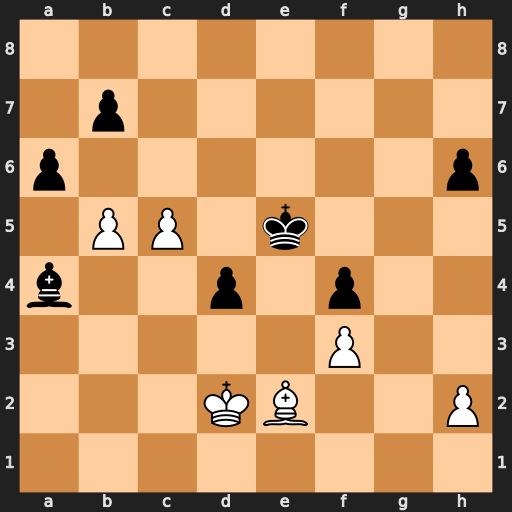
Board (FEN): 8/1p6/p6p/1PP1k3/b2p1p2/5P2/3KB2P/8
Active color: w
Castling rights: -
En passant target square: -
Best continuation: c6 Kd6 cxb7 Kc7 bxa6